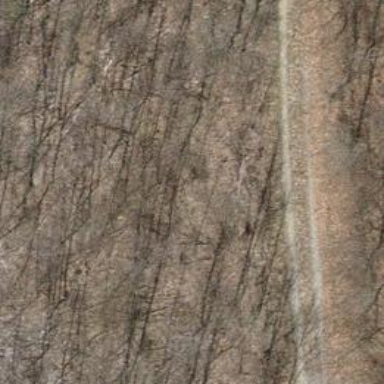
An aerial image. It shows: Deciduous tree with broadleaved leaves.